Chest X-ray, PA view. Patient: 65 years old, sex F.
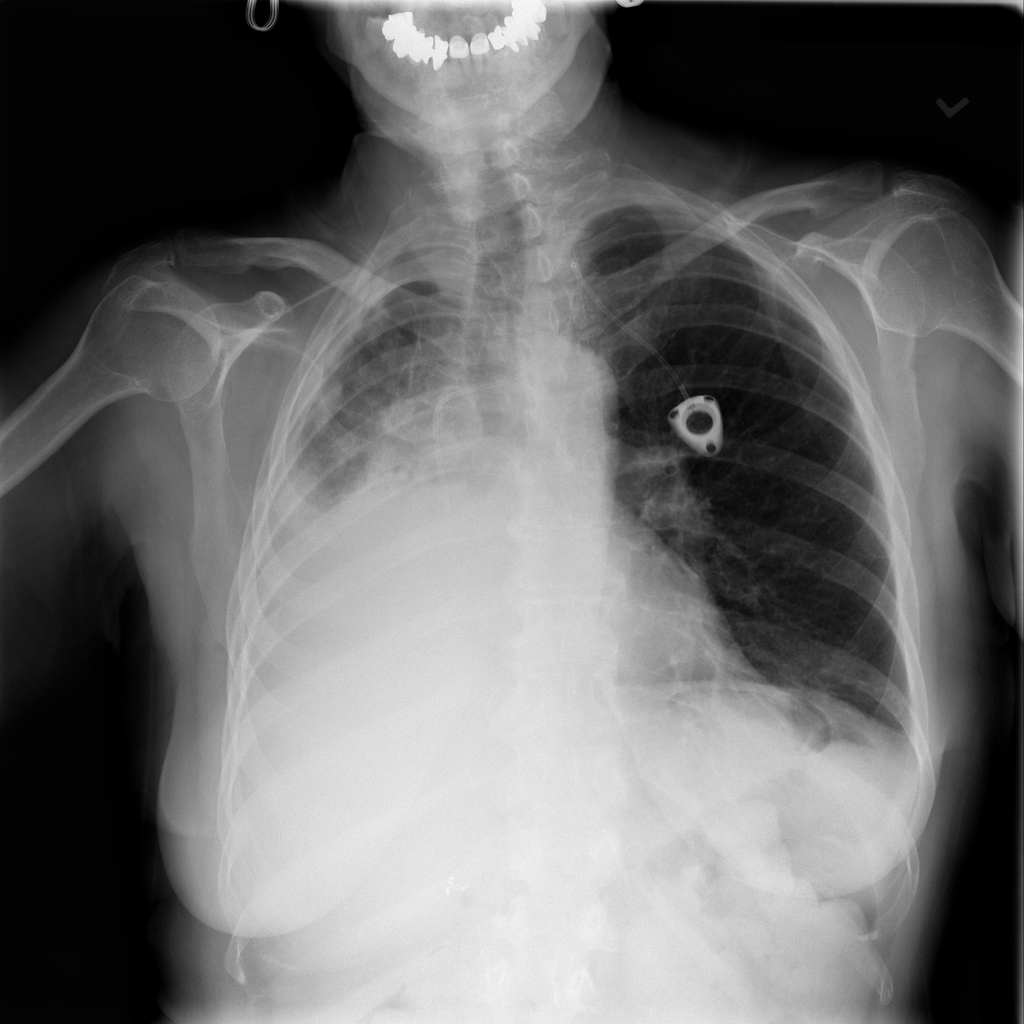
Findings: Consolidation, Effusion, Mass